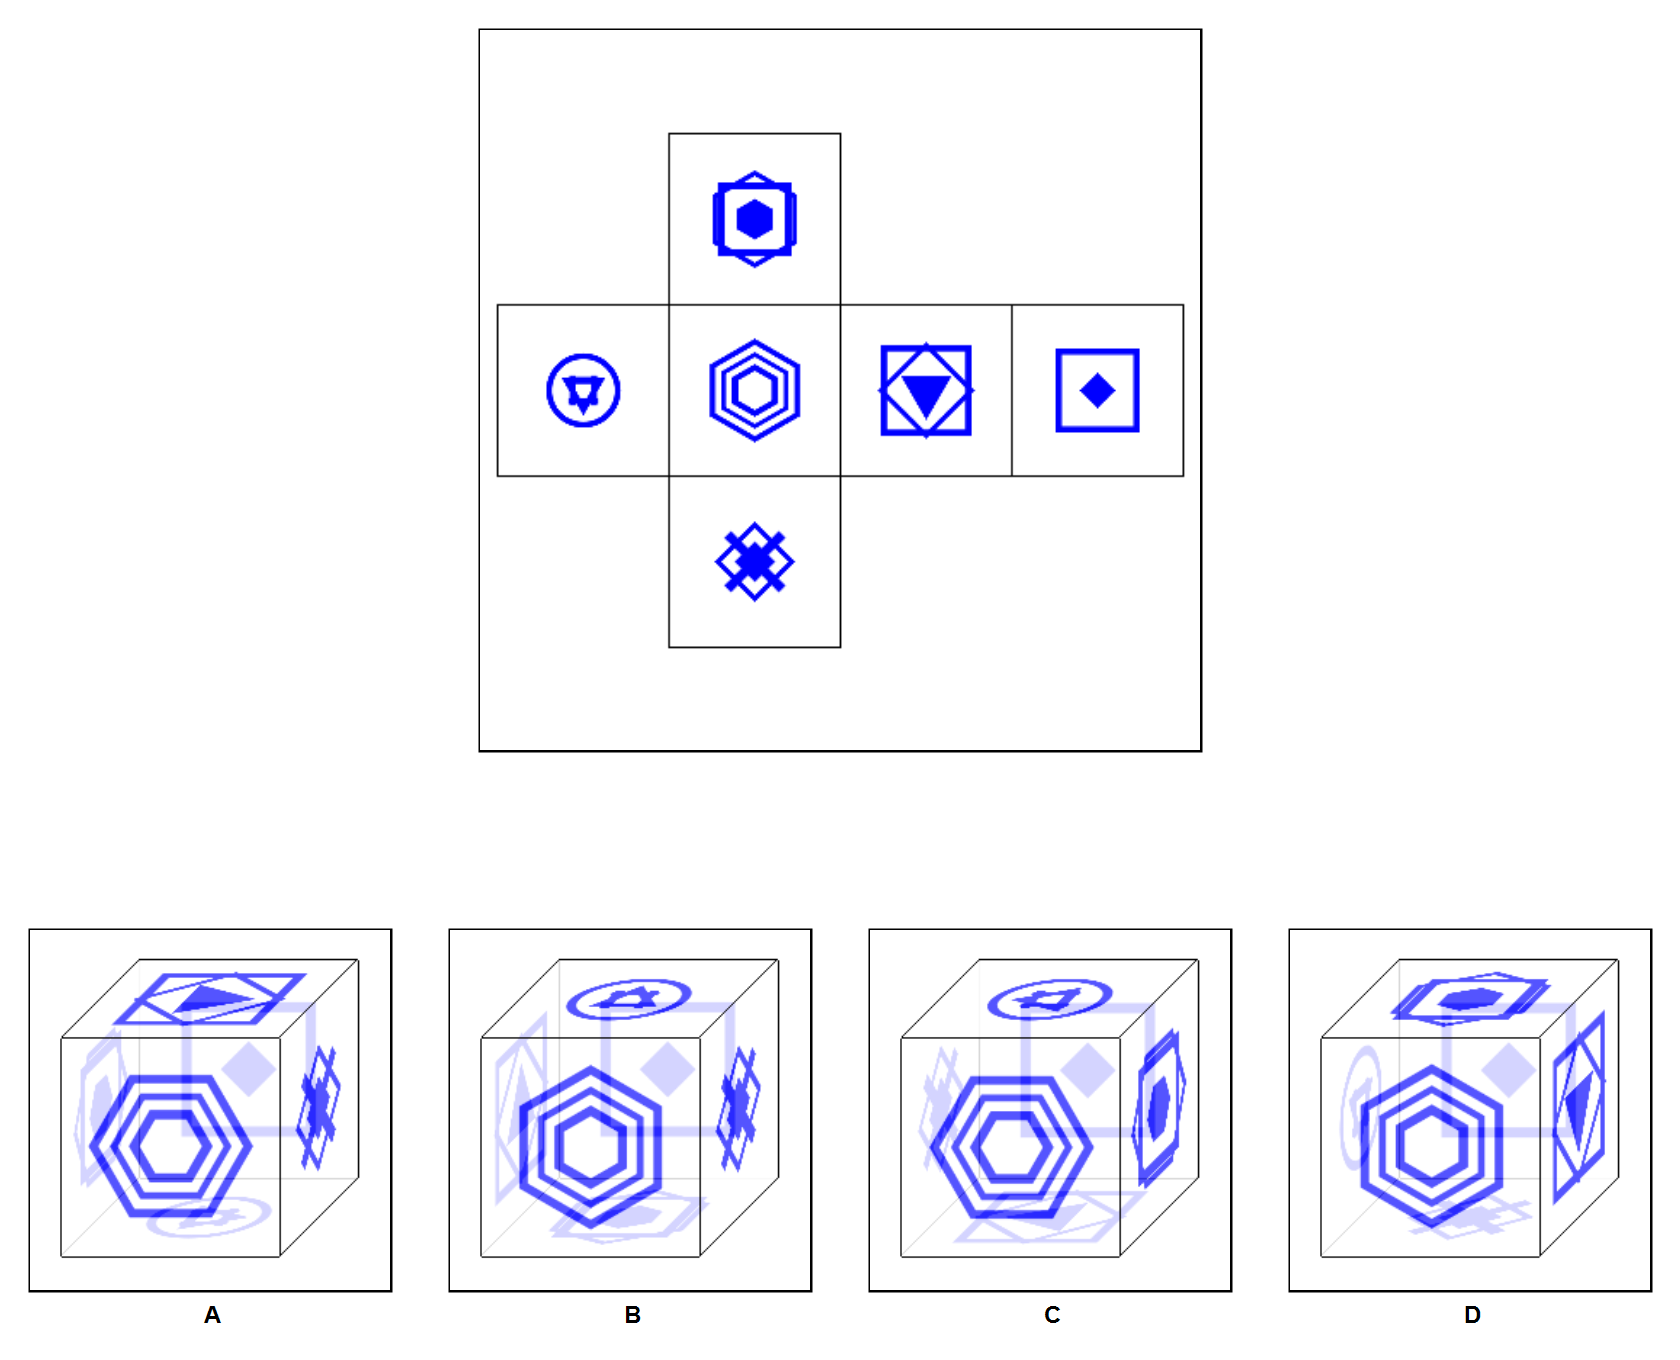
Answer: B